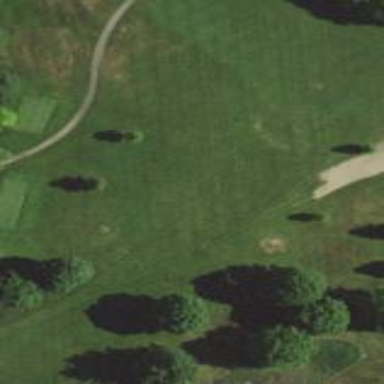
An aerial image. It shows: Grassy area designated for driving range golf.